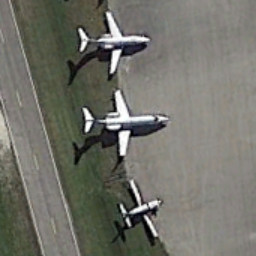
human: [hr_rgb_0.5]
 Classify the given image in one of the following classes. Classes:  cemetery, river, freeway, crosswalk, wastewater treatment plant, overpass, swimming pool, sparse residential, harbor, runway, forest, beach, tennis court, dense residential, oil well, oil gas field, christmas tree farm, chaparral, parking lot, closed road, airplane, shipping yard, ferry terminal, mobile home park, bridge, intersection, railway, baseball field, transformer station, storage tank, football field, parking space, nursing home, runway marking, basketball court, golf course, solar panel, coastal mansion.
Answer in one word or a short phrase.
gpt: airplane